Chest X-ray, PA view. Patient: 55 years old, sex M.
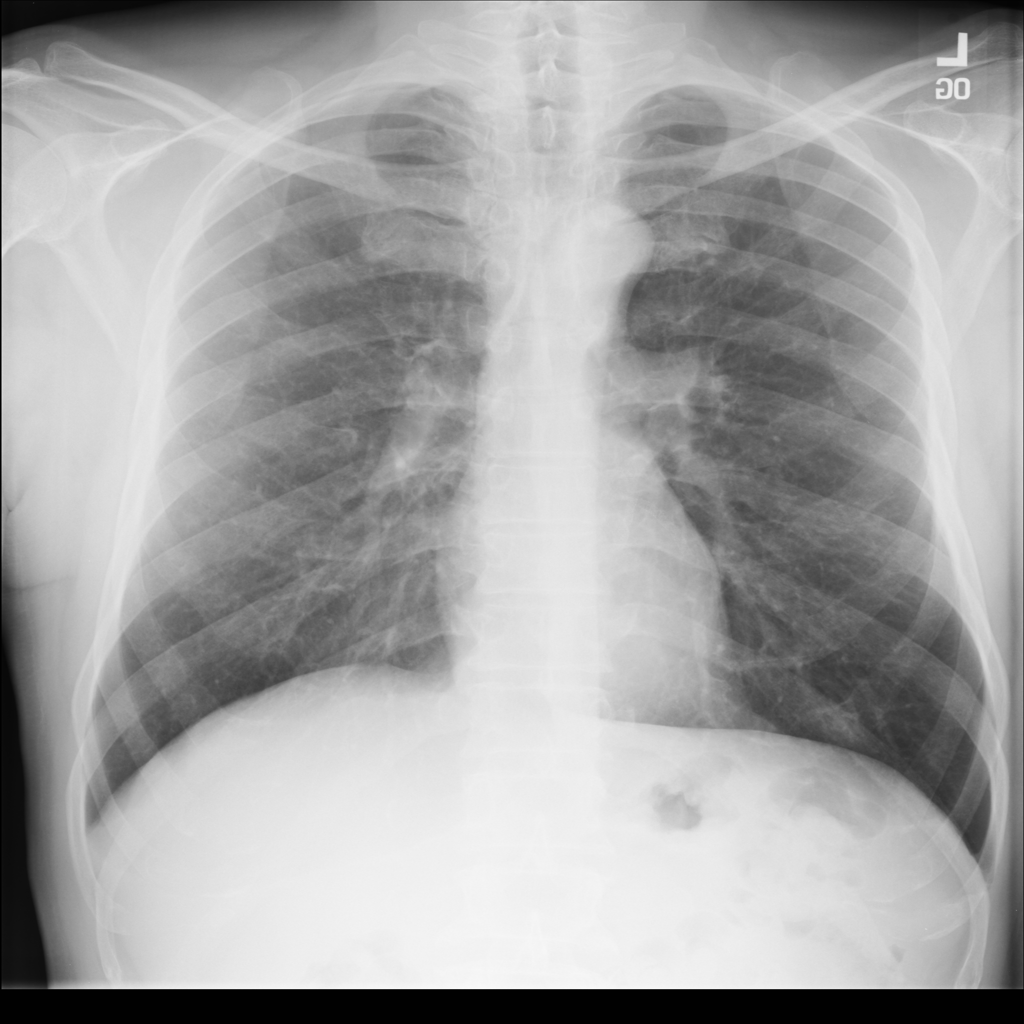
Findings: No Finding